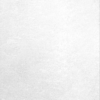
Label: dusty